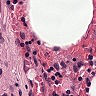
Metastatic tissue present: no